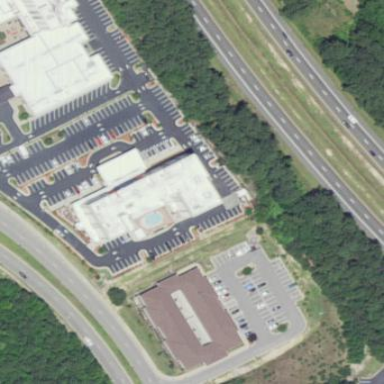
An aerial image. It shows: Hotel building.